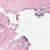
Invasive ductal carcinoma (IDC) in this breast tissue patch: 0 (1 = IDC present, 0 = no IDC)